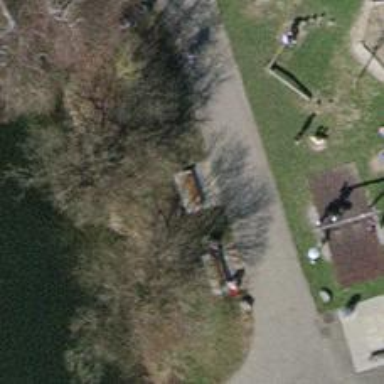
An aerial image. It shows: Brown bench.